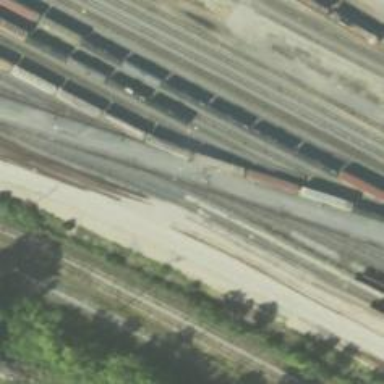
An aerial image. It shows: Railway yard in service.